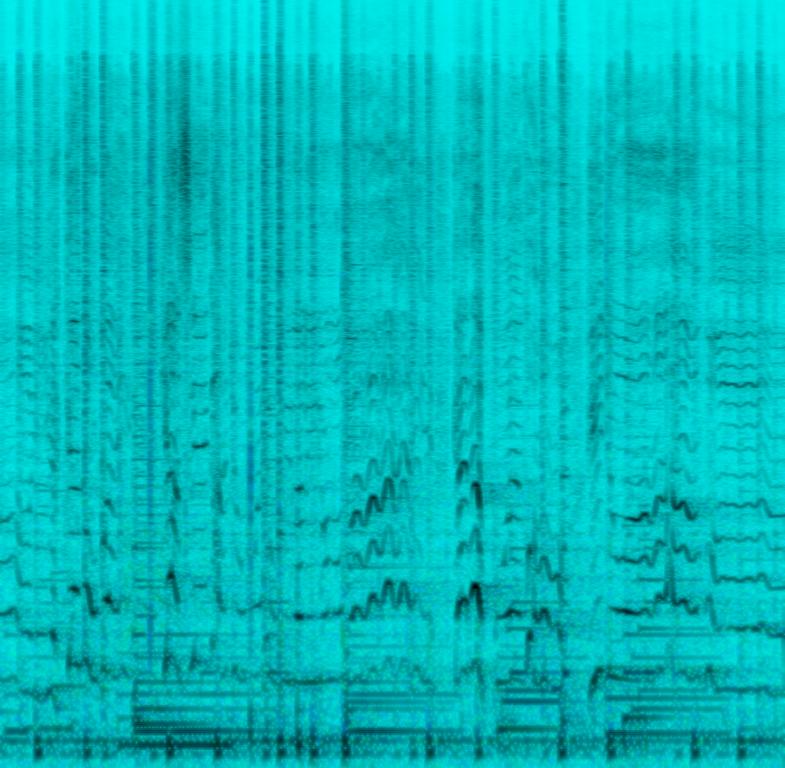
This is a flamenco music piece being performed live. There is a female vocalist singing passionately in the Spanish language. The acoustic guitar is playing the melodic background while the rhythmic background is played by the cajon percussion and a group of musicians clapping in a syncopated manner. The atmosphere is vibrant and agitated. This piece could be used in the soundtrack of a soap opera or a romance/drama movie. It could also be playing in the background at a Spanish/Latin American cuisine restaurant.